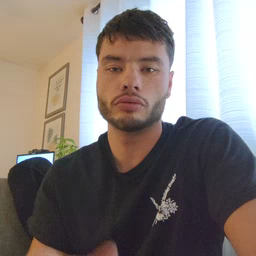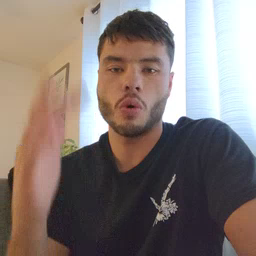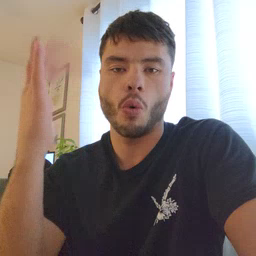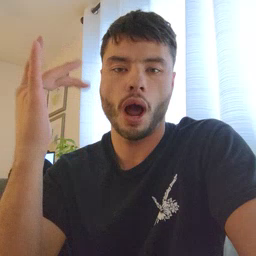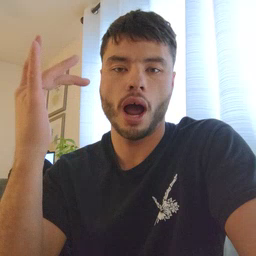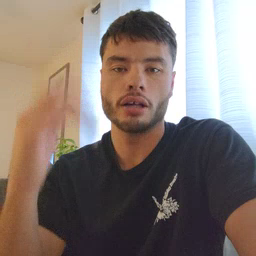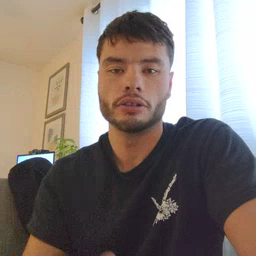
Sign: why